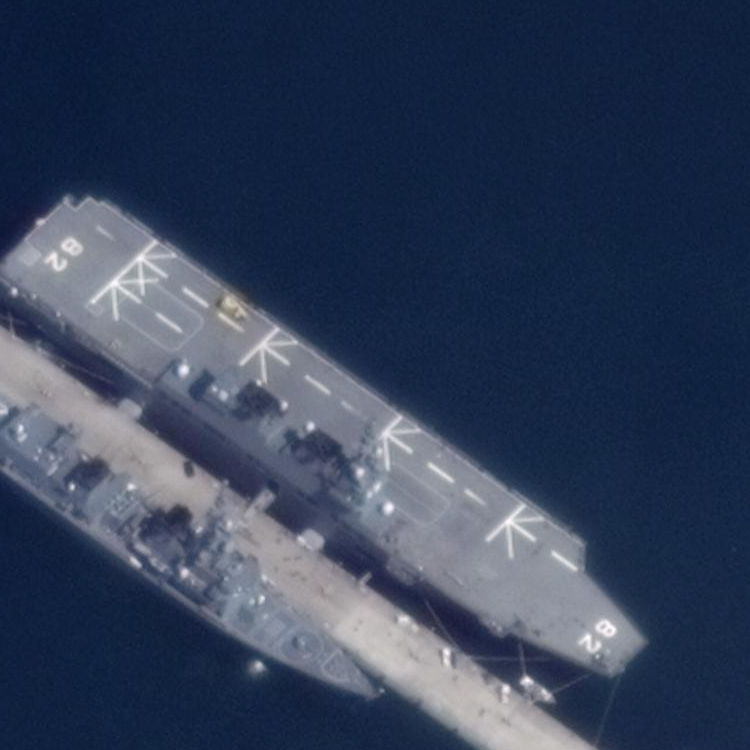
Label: Hyuga-class_helicopter_destroyer